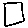
Label: square